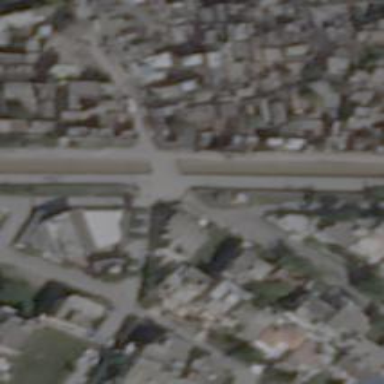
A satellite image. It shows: Residential road with bridge.